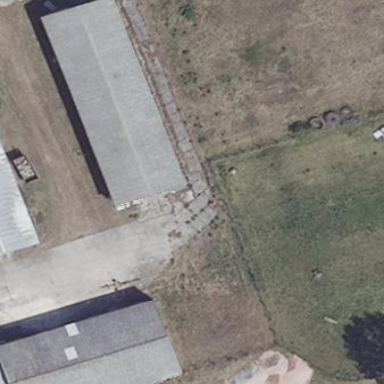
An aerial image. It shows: Gabled grey roof on farm auxiliary building. The roof is oriented along the length of the structure.